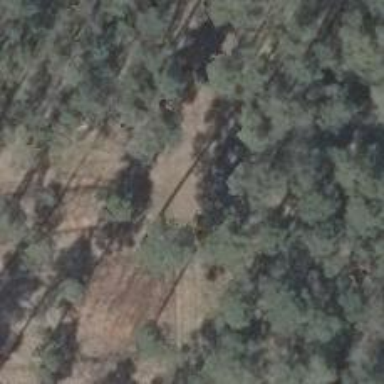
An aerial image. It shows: Hunting stand.